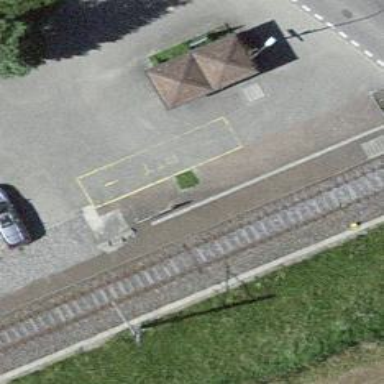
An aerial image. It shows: Railway service station.